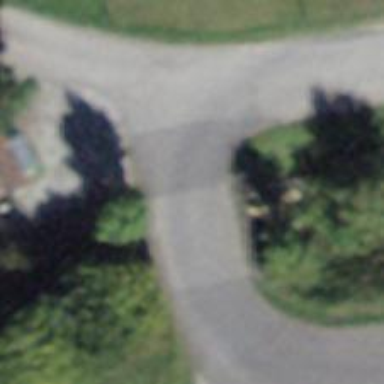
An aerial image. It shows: Residential road with bridge.